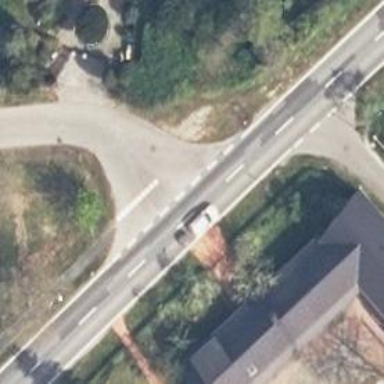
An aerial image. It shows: Secondary road with asphalt surface.